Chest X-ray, AP view. Patient: 35 years old, sex F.
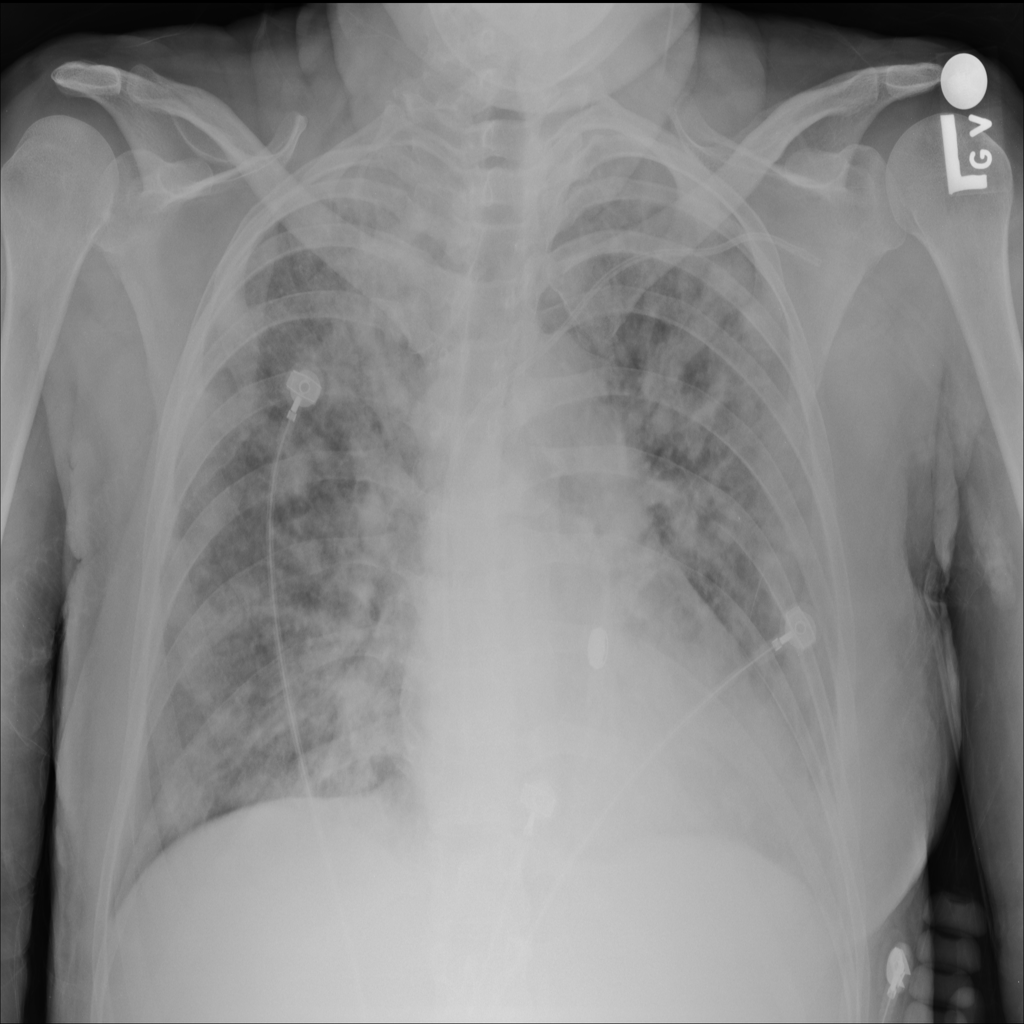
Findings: Consolidation, Infiltration, Nodule